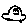
Label: car